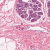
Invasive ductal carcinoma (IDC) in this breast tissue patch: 0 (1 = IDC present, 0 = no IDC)